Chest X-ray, AP view. Patient: 46 years old, sex M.
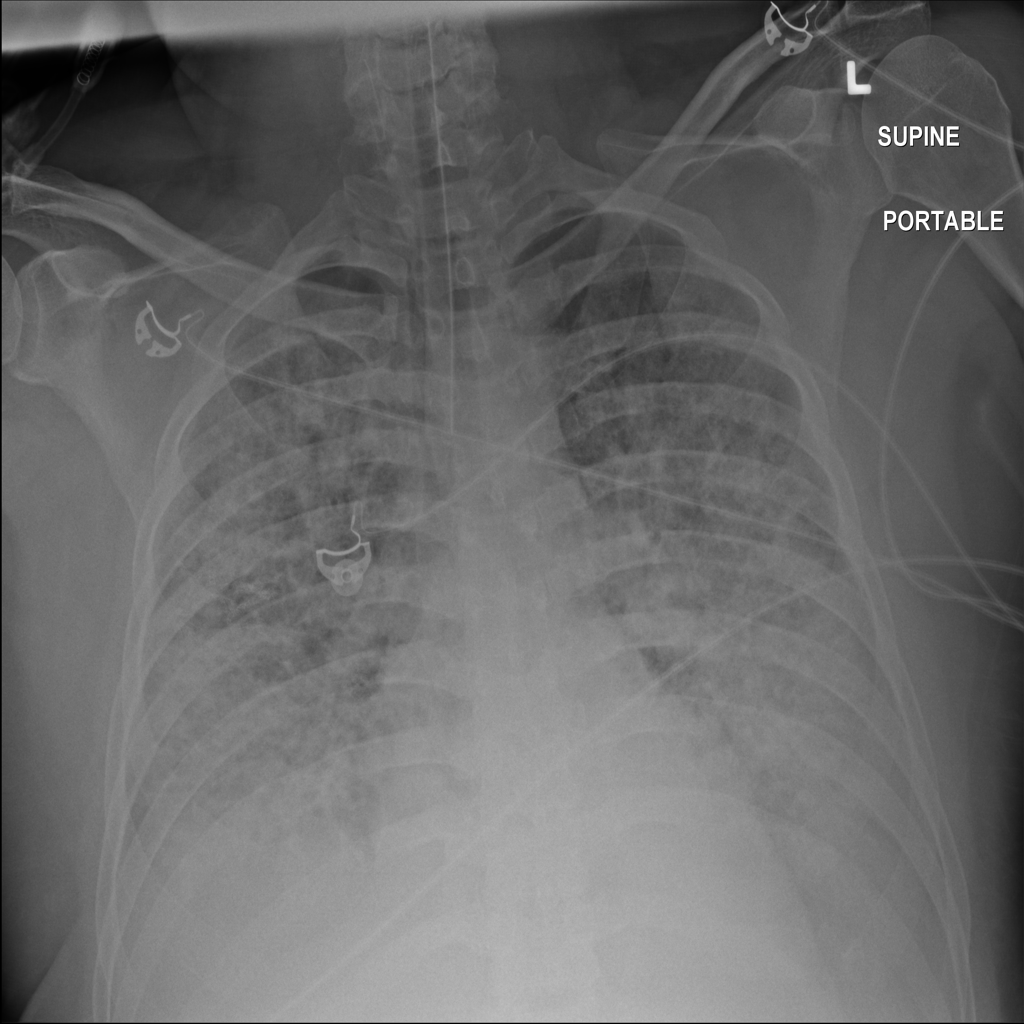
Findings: No Finding